Question: Whenever I try to run my project, it runs perfectly but in the error pane it shows some kind of error.
I am using platform encoding (UTF-8 actually) to copy filtered resources, i.e. build is platform dependent!
For now I have added the below lines into pom.xml as its a maven project -
'''
<properties>
<project.build.sourceEncoding>UTF-8</project.build.sourceEncoding>
<project.reporting.outputencoding>UTF-8</project.reporting.outputencoding>
</properties>
'''
But the problem is still there, adding sorceEncoding and reporting outputencoding into pom.xml did not resolves the problem. What is the problem?
Here is a screenshot of the error:

Error resolved after a soft restart but another error appears -
> Internal browser is not available: No more handles [Unknown Mozilla path (MOZILLA_FIVE_HOME not set)]
its something related to the browser and even my dashboard is prompting this.How can i resolve this?
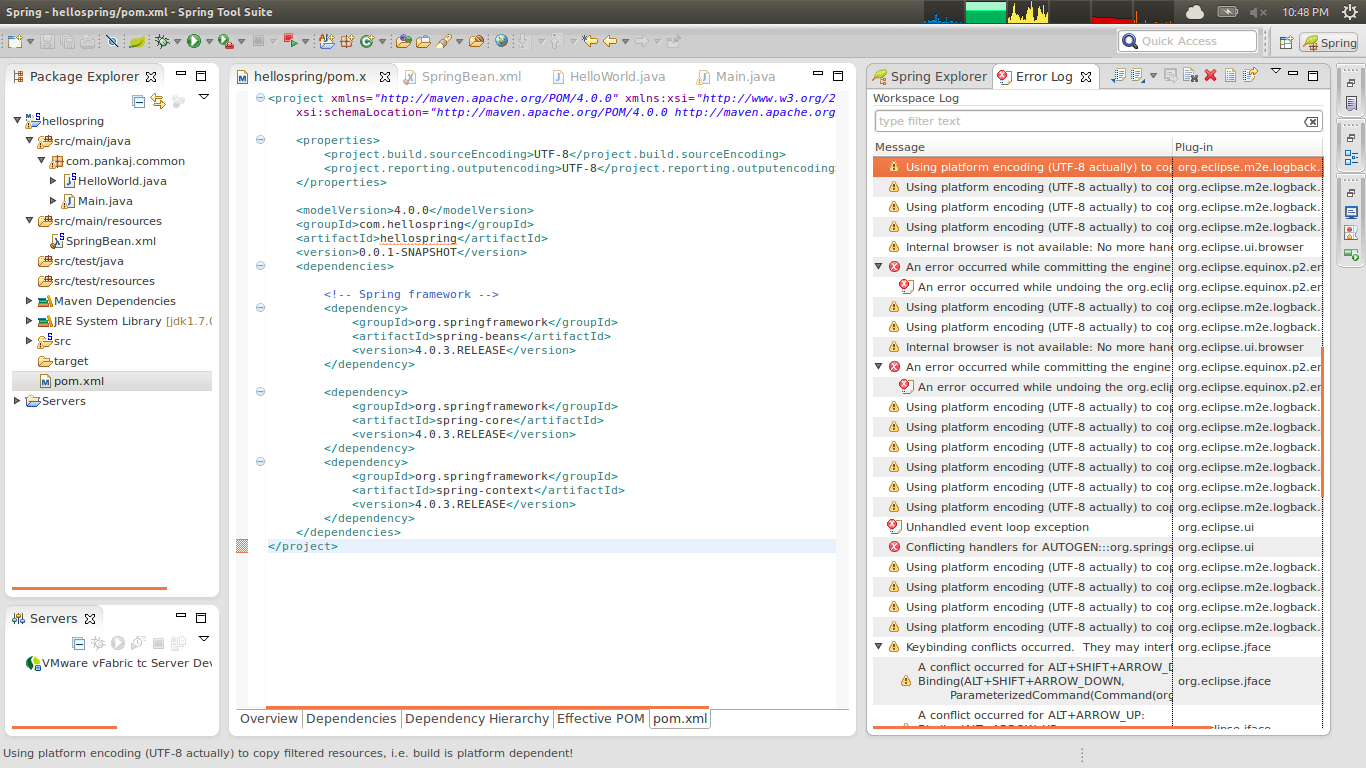
Answer: Setting 'project.build.sourceEncoding' to 'UTF-8' like you did should work, but I think Eclipse cannot pick up this change from the pom automatically, you have to give it a gentle push: right-click on the project, and select from the menu. That should fix it.
As a sanity check, you can compile the project using the command line, 'mvn compile', there shouldn't be a warning about the encoding.